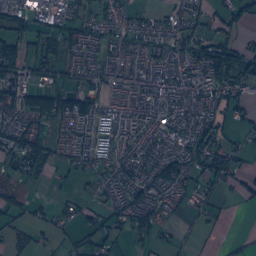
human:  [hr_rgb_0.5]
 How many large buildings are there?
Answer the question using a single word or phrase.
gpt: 4

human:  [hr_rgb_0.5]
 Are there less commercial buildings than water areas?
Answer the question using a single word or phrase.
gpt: no

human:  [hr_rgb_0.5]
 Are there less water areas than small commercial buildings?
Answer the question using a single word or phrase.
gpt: yes

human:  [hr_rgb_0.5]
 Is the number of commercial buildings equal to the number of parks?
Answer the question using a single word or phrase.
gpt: no

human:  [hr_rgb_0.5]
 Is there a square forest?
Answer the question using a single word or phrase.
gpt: no

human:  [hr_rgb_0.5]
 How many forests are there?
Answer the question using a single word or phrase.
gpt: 149

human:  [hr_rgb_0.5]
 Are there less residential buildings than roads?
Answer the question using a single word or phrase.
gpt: no

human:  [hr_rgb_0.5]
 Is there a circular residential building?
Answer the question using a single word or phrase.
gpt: yes

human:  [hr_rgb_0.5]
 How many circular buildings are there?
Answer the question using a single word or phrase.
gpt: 3

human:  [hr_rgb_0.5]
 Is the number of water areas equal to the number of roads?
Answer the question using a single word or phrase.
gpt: no

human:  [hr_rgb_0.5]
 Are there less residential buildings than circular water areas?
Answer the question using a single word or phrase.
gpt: no

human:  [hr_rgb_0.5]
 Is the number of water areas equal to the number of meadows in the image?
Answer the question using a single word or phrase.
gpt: no

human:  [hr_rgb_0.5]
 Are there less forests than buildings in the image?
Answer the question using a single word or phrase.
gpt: yes

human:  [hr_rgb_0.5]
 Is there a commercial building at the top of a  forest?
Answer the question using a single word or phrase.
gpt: yes

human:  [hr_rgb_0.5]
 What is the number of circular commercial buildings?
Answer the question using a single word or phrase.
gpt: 0

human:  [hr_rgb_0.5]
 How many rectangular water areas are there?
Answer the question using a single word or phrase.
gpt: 19

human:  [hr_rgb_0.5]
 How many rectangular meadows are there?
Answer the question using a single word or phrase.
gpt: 5

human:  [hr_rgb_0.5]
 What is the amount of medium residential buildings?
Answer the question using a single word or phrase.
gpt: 14

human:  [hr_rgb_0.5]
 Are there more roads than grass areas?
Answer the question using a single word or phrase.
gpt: yes

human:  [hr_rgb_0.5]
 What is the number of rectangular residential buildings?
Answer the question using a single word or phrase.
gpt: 5572

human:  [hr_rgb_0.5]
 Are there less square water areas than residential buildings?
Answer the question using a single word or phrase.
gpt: yes

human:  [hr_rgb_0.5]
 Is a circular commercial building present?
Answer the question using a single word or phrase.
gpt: no

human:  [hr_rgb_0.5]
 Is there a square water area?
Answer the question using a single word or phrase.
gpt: yes

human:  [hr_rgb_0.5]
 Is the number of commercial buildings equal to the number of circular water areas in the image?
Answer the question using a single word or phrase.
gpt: no

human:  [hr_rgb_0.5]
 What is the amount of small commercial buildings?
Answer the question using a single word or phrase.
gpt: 113

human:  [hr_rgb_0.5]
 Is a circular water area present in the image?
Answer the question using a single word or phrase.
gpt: yes

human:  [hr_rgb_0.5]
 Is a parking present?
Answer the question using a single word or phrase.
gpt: yes

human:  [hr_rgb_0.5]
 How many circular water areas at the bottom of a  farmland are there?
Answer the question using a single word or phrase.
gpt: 8

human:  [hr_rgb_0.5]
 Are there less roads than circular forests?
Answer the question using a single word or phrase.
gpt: no

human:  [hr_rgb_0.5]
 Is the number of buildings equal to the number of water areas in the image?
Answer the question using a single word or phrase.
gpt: no

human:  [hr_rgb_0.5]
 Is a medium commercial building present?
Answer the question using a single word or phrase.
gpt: yes

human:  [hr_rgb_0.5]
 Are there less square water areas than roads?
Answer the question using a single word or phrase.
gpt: yes

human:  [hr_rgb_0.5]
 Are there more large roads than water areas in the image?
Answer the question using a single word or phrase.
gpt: no

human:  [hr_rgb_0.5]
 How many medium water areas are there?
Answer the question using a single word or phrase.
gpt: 17

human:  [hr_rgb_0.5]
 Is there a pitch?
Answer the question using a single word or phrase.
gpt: yes

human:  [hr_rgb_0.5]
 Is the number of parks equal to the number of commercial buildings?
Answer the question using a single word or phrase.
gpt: no